Aerial crown-view tile of a tropical tree (Barro Colorado Island, Panama), acquired 20240918:
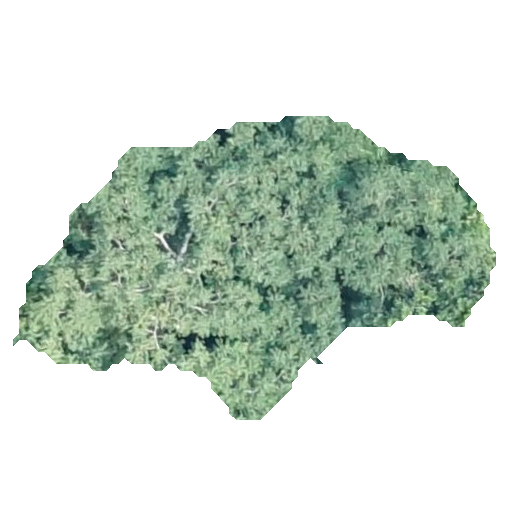
Species: Spondias radlkoferi
GBIF accepted scientific name: Spondias radlkoferi
Crown area: 141.186 m²